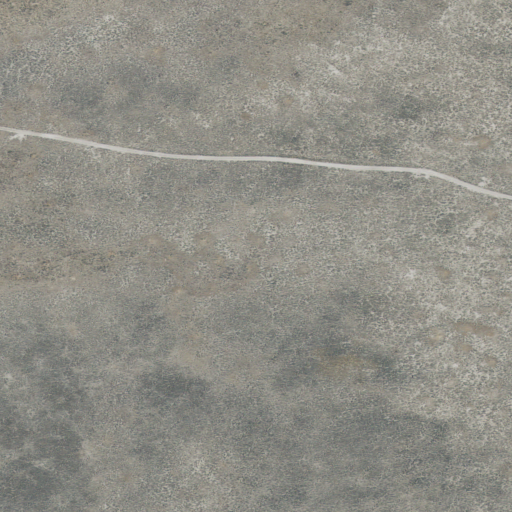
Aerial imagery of plain(s) in Oregon named Cracker Lake containing only woody wetlands